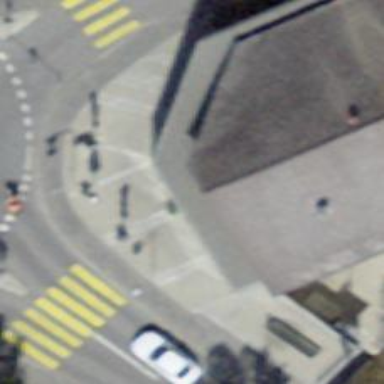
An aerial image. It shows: Restaurant.